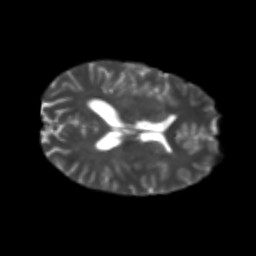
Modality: T2w
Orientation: axial
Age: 24
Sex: male
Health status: healthy
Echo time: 0.074 s